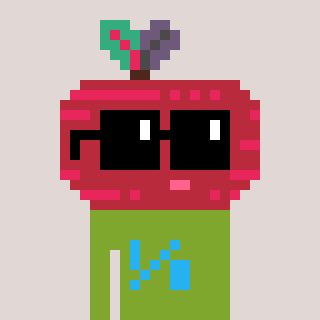
a pixel art character with square black sunglasses, a beet-shaped head and a slimegreen-colored body on a warm background